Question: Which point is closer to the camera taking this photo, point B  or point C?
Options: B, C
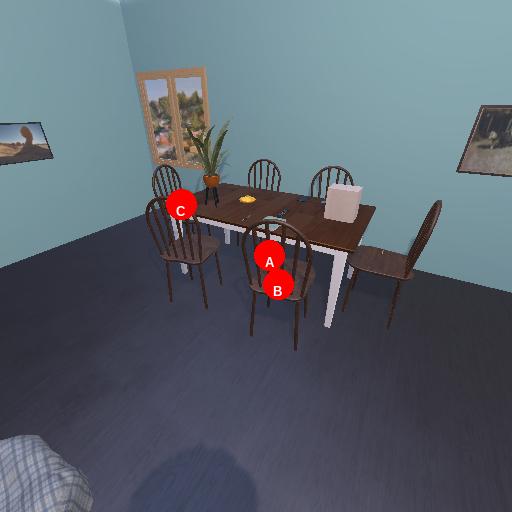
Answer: B